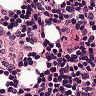
Metastatic tissue present: no